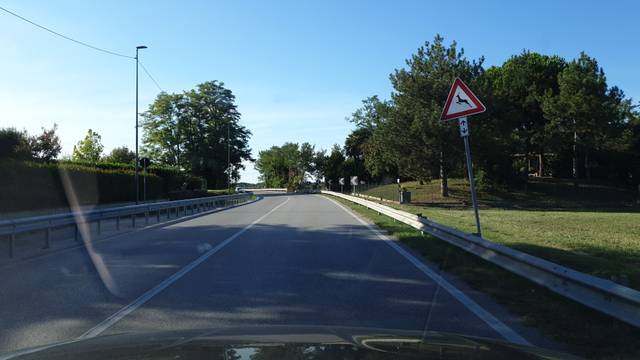
Region: Italy
Coordinates: 44.444, 12.133